Field crop: maize
Growth stage: 2
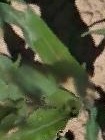
Species: maize